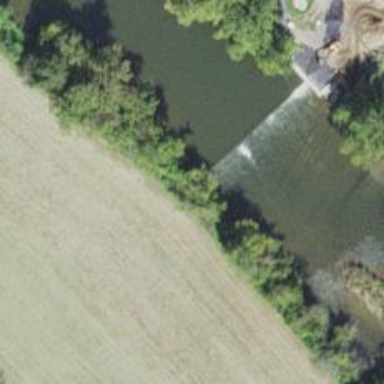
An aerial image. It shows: Weir along the waterway.